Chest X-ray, PA view. Patient: 44 years old, sex M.
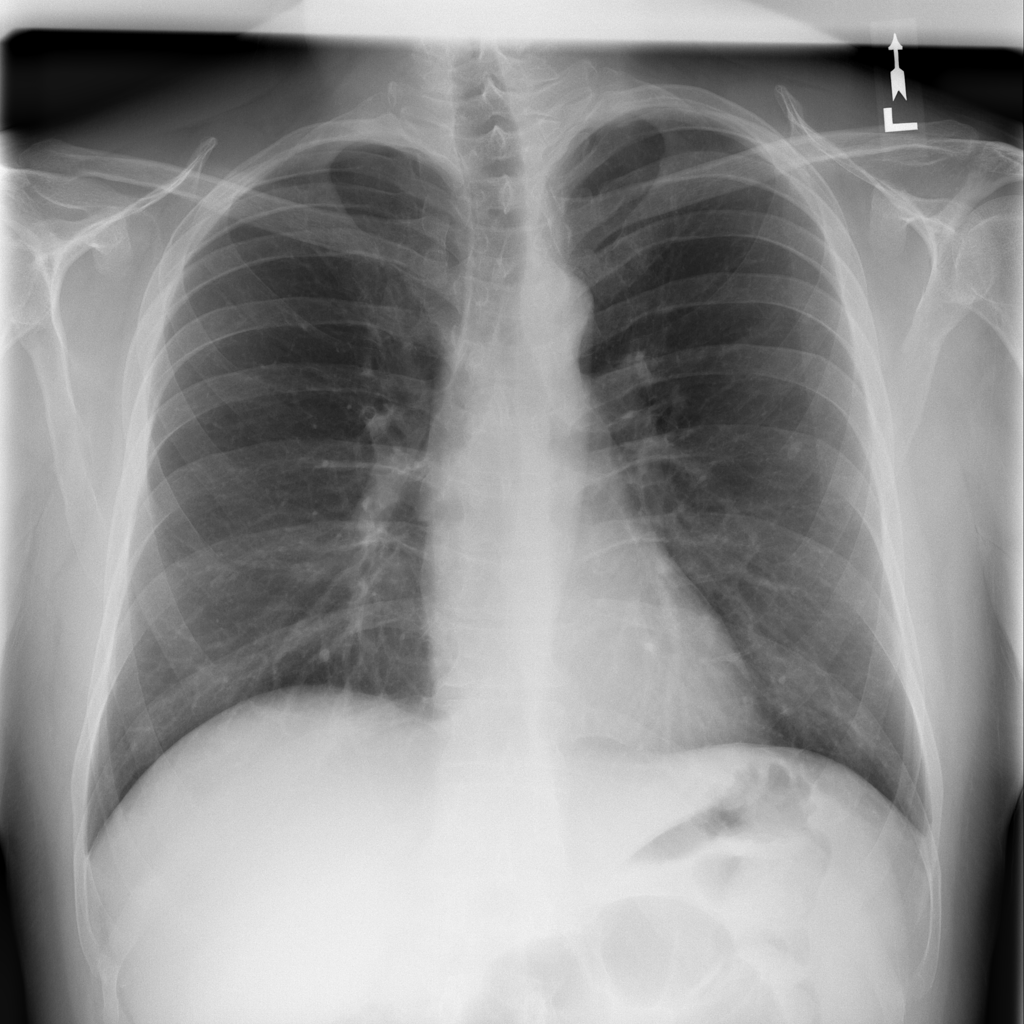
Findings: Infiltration